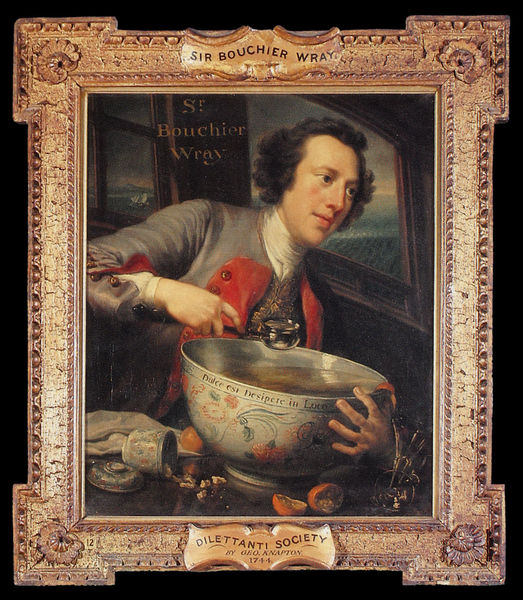
Titel: Sir Bourchier Wrey in a Ship’s Cabin with a Punch Bowl; Portraits of Members of the Dilettanti Society
Künstler: George Knapton
Institution: The Society of Dilettanti
Schlagwörter: gemälde, hand, mann, see, fenster, nase, tisch, rot, jacke, halten, rahmen, schüssel, gold, mantel, früchte, schiff, schrift, segelschiff, löffel, gefäß, küche, suppe, kelle, koch, sir, dilettanti, society, schöpfkelle, kombüse, bouchier, firisur, rfrisur, wray, 1744